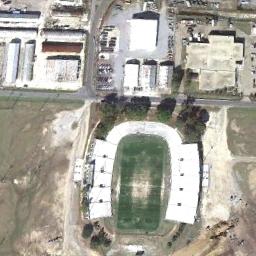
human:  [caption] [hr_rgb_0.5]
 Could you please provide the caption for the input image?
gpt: There are many buildings of different shapes and sizes next to the stadium .

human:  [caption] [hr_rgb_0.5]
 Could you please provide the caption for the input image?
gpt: The stadium is surrounded by blue chairs .

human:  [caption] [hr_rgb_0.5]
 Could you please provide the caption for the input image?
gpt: There is a road between the oval gym and the residential area, Next to the parking lot and vegetation .

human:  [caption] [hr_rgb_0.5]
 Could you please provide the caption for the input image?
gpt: The stadium is on the bare land next to some buildings and trees .

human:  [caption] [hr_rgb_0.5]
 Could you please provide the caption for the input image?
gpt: There are some green trees and buildings near the stadium .